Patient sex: F
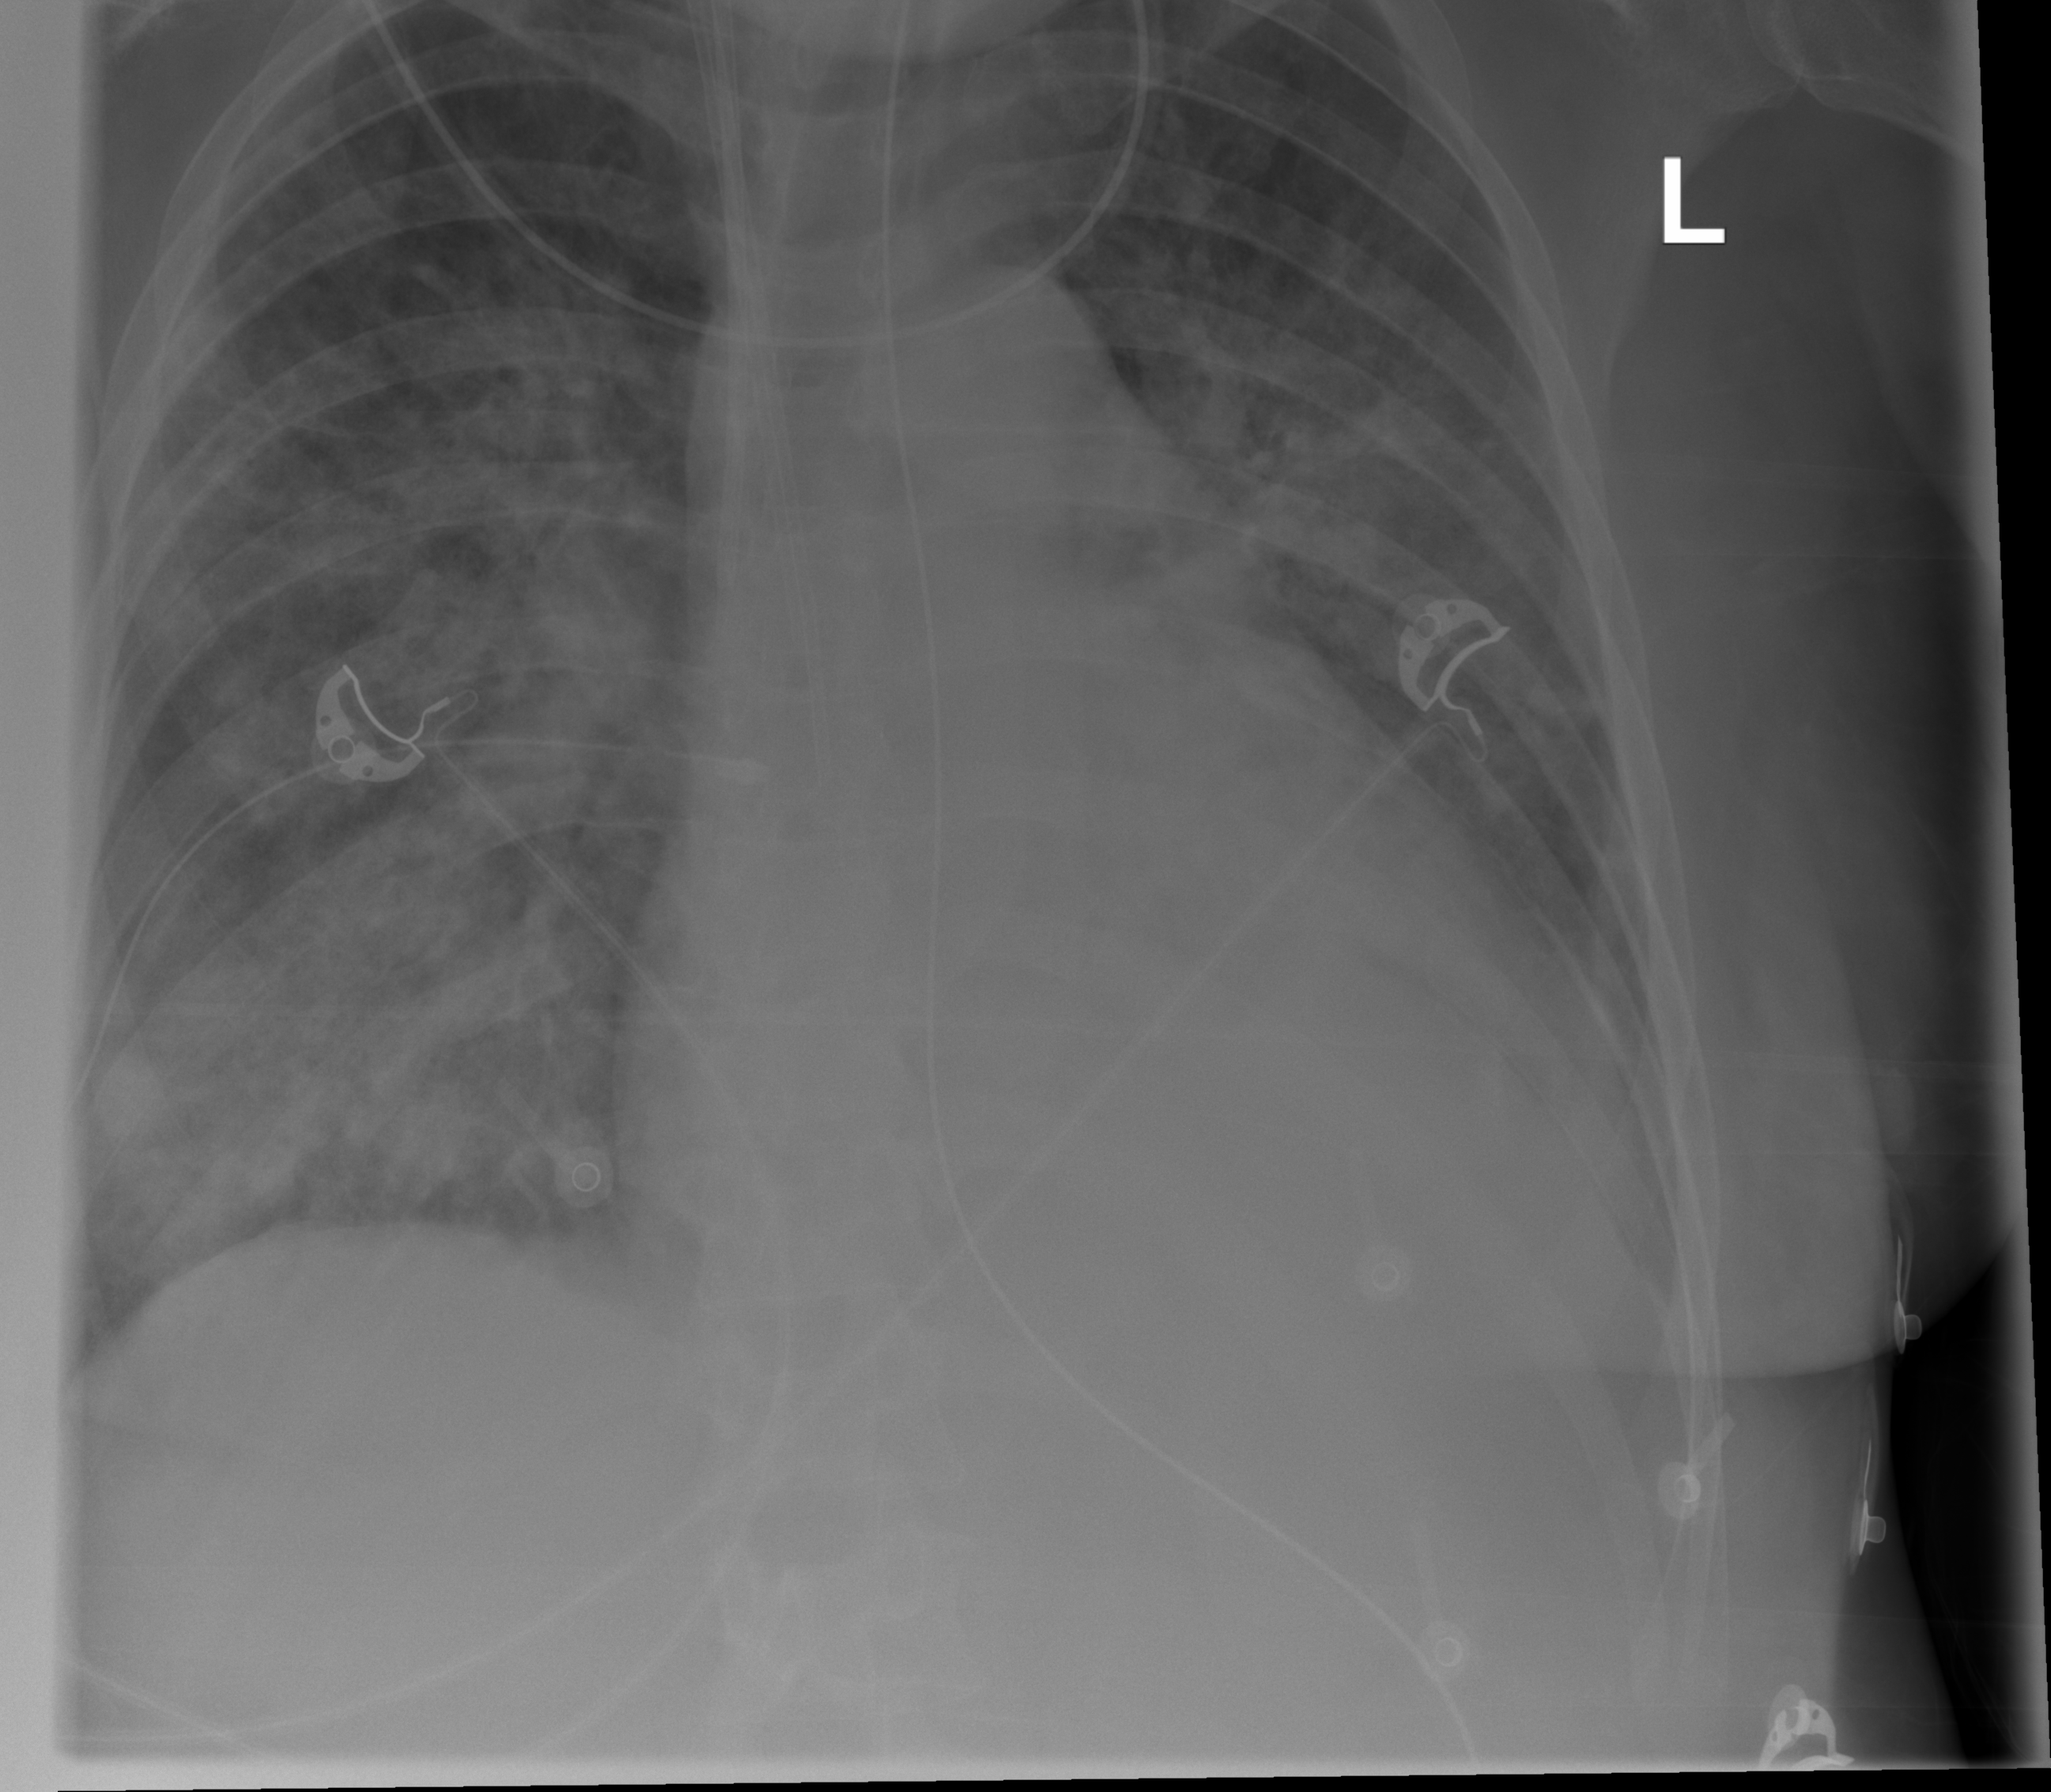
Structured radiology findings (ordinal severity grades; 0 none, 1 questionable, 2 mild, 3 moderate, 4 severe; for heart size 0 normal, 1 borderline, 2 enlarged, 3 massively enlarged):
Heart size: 2
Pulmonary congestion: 3
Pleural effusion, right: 0
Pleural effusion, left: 2
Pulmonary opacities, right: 3
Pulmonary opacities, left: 3
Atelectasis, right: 2
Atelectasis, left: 2